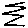
Label: zigzag